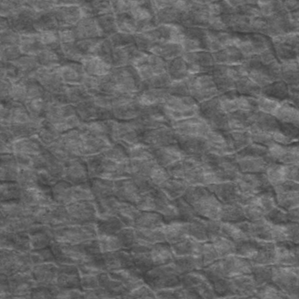
Label: frost